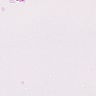
Metastatic tissue present: no